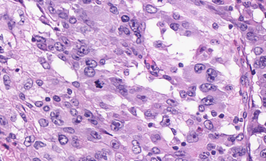
Tumor epithelial tissue: yes
Tumor-associated stroma tissue: no
Normal tissue: no